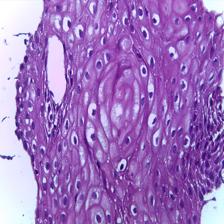
Diagnosis: Normal